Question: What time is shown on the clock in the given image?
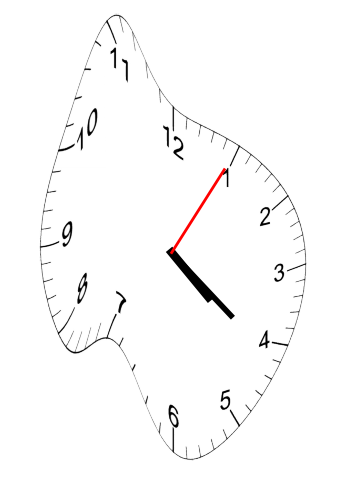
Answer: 04:21:05